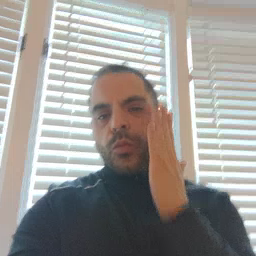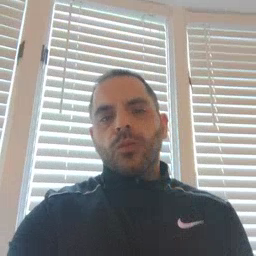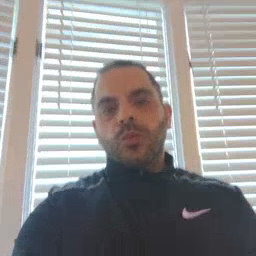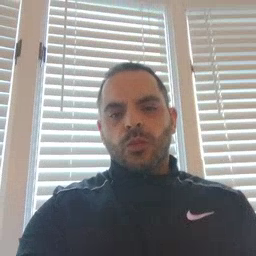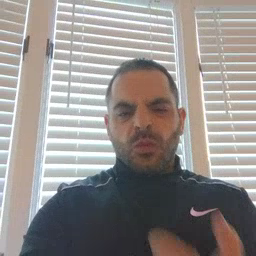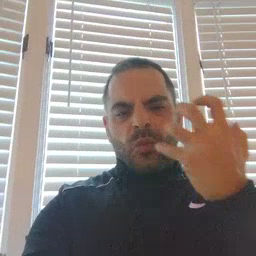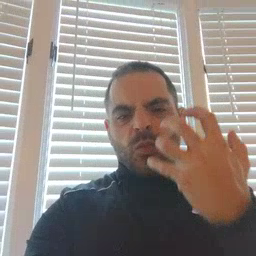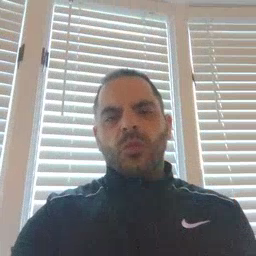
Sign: mad